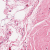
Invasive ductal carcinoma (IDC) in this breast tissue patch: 0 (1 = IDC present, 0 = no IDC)